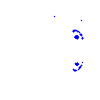
Particle: pion